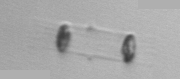
Label: Skeletonema